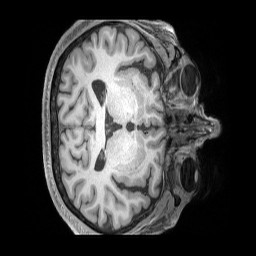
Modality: T1w
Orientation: axial
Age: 55
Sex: male
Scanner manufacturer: siemens
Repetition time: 2.4 s
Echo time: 0.00231 s